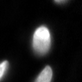
Tissue sample: ovarian
Magnification: 2.5x
Cell type: Endothelial cells
Senescence state: normal